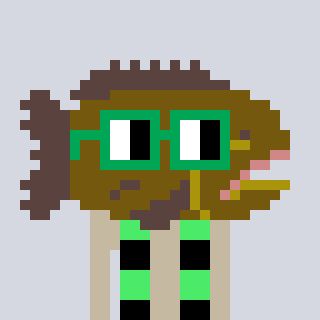
a pixel art character with square green glasses, a grouper-shaped head and a bege-colored body on a cool background